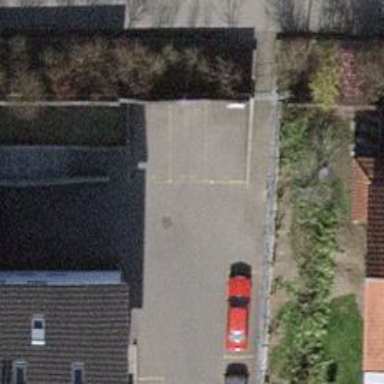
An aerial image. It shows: Paved driveway road for service vehicles.